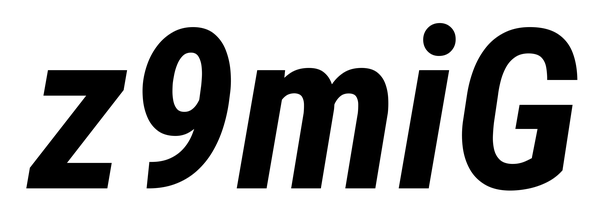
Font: Roboto-Italic_Condensed_Bold_Italic